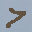
Label: 7